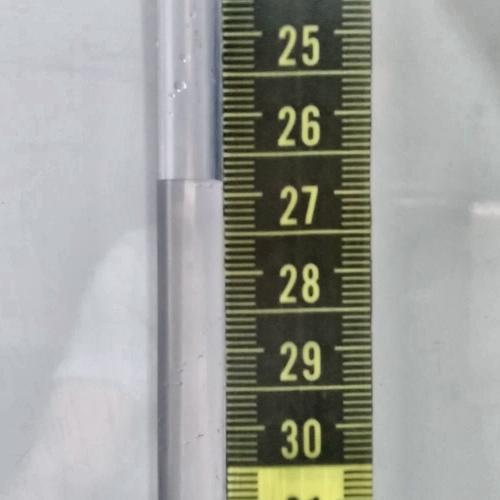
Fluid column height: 26.8 cm